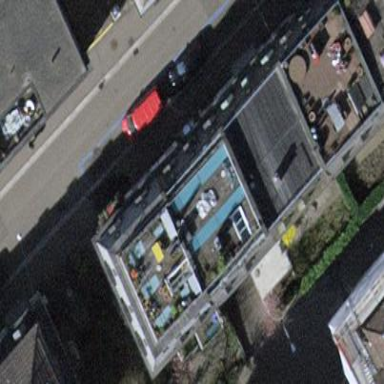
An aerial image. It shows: Image showing building with apartments.